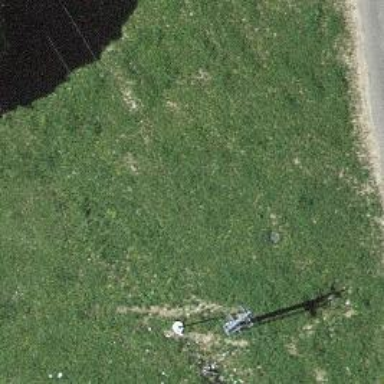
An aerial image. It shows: Pylon for aerialway.